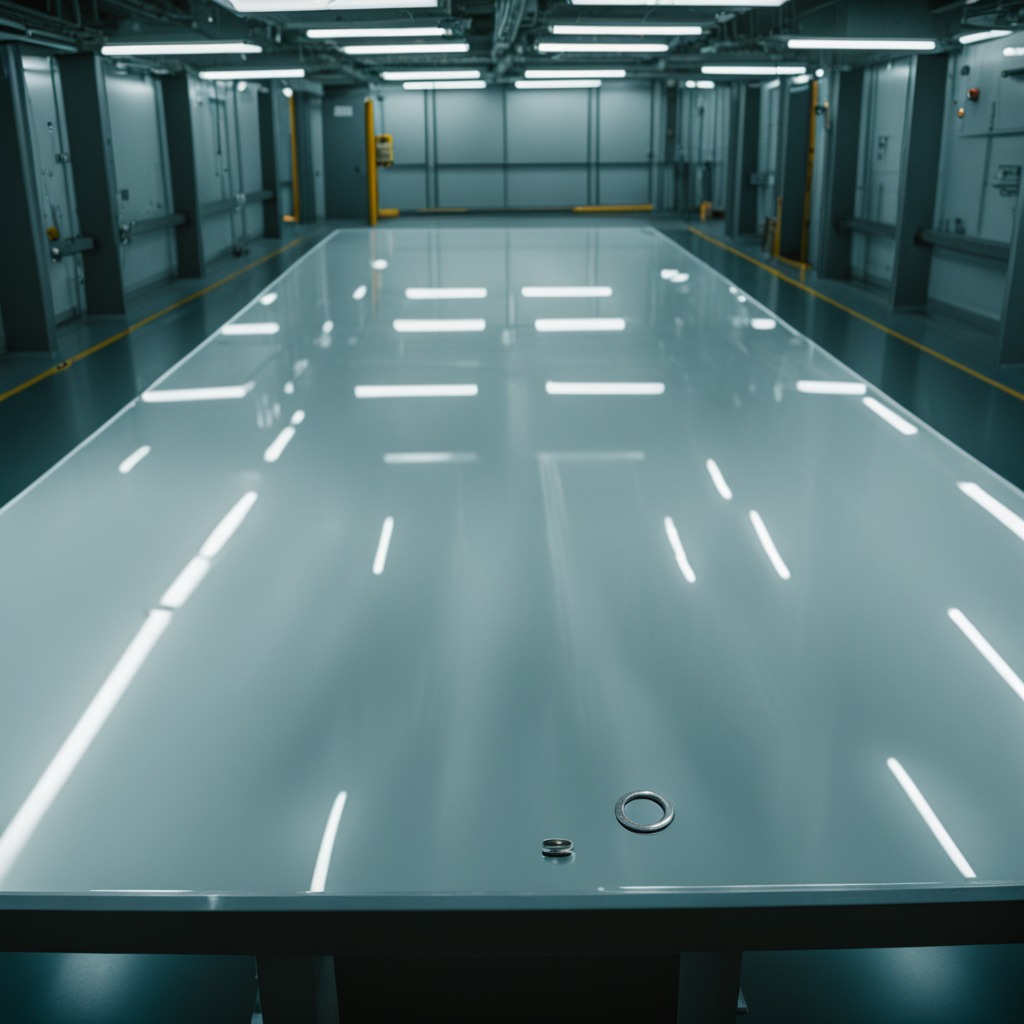
A flat metal washer lies on the table in the ship maintenance bay.